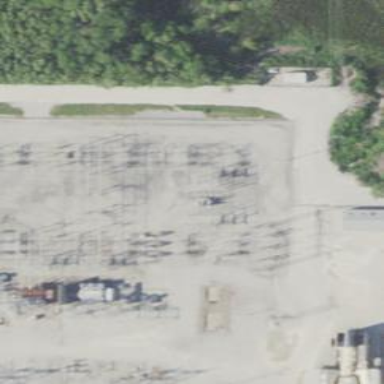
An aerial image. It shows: Switch used for power control.